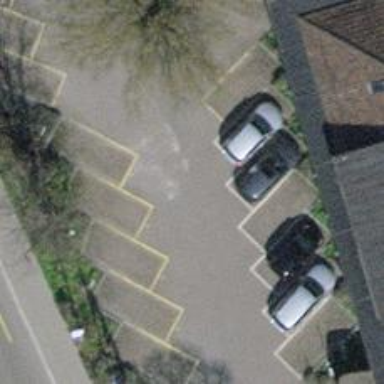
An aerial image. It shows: Parking aisle with paving stones.